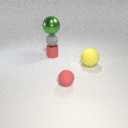
large yellow rubber sphere in front of small red metal cylinder